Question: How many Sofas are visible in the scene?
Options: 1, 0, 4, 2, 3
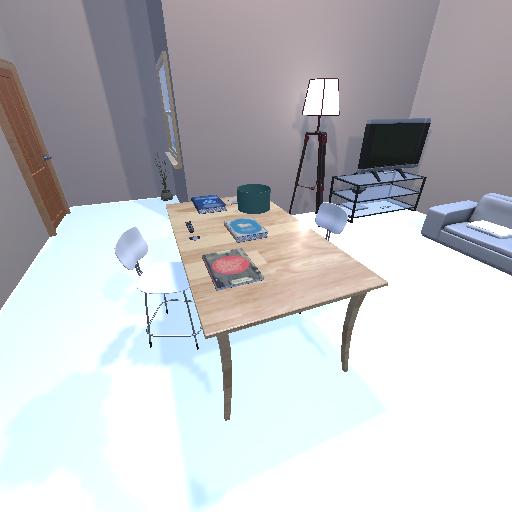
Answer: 1